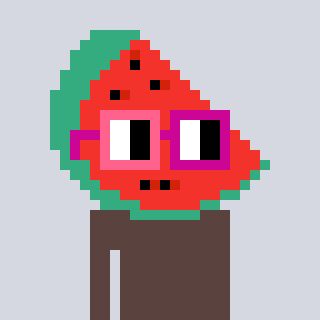
a pixel art character with square pink and red glasses, a watermelon-shaped head and a darkbrown-colored body on a cool background